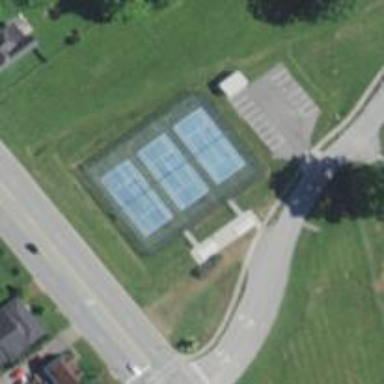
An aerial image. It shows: Tennis court in leisure pitch.